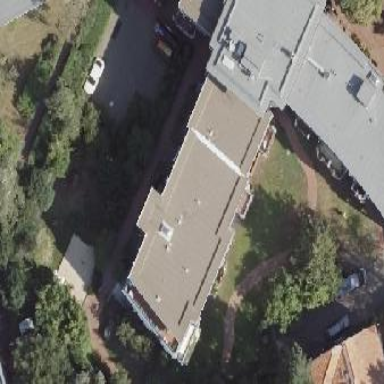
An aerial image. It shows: Building with parking facilities.